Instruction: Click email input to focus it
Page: traveler
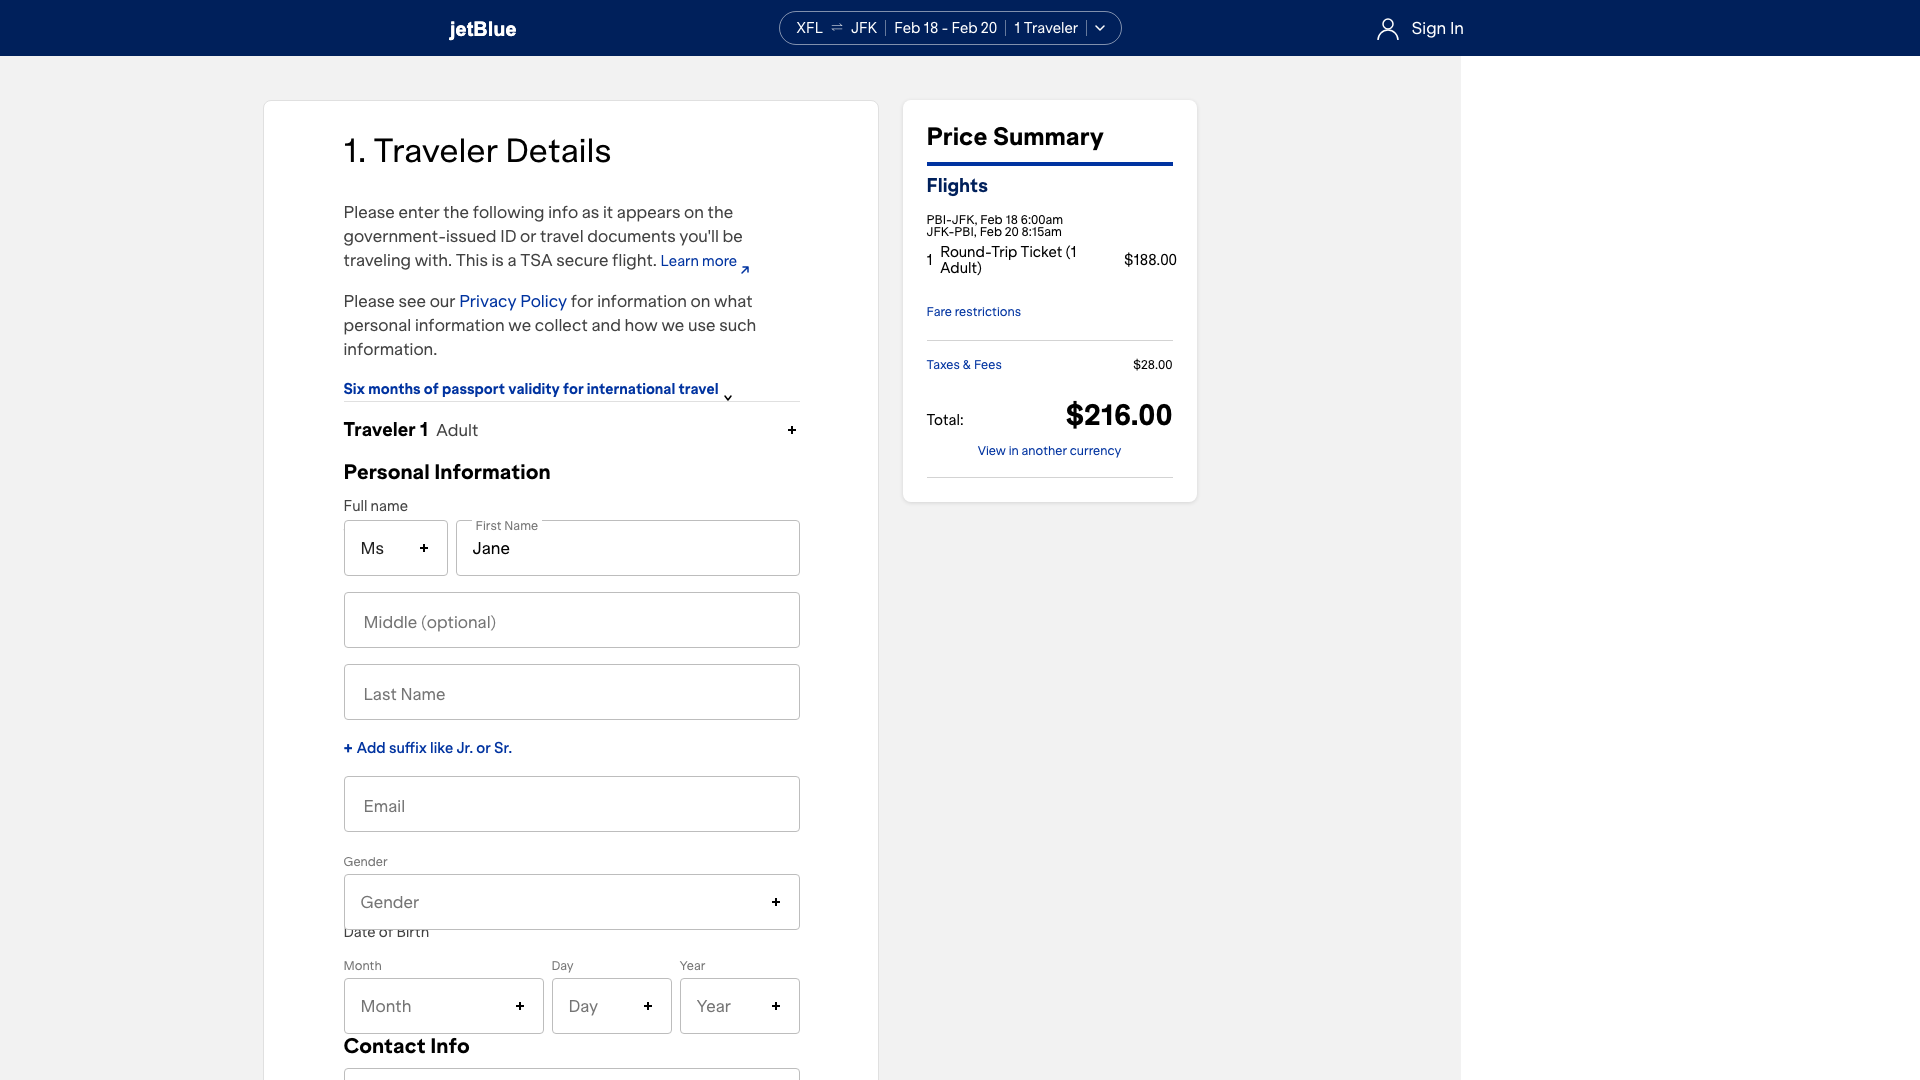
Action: click